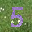
Label: 5